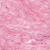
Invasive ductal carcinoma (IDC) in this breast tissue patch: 0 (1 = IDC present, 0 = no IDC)